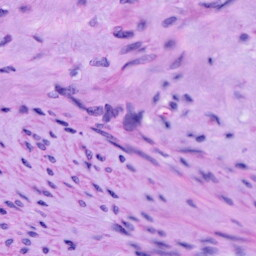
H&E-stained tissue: Cervix